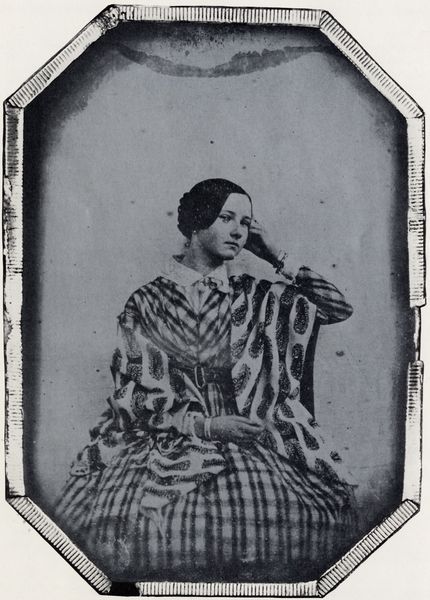
Titel: Junge Frau
Künstler: Österreichischer Photograph
Standort: Wien
Institution: Archiv Franz Hubmann
Schlagwörter: dunkel, hand, kopf, umhang, weiß, mädchen, sitzen, frau, frisur, geste, grau, haar, kariert, kleid, mund, nase, ohrring, schmuck, schwarz, stirn, stuhl, blick, dame, gürtel, schal, tuch, karo, muster, rock, alt, jung, arm, arme, augen, bluse, falten, gesicht, kragen, rahmen, silber, bild, bildnis, hände, portrait, porträt, rückenlehne, gewand, haare, kostüm, pose, sitzend, stoff, kinn, lippen, rechts, scheitel, traurig, oktagon, taille, dutt, bilderrahmen, ruhe, lehne, haltung, rand, stille, weib, sitzt, atelier, gestreift, melancholie, melancholisch, ramen, streifen, hochgesteckt, junge frau, nachdenklich, sinnieren, wange, aufstützen, nachdenken, stola, foto, fotografie, photographie, karos, schnalle, tusche, gestützt, eckig, schwarzweiß, schraffiert, manschetten, posieren, photo, flecken, armband, armbänder, armreif, halbprofil, textil, aufnahme, oktogon, achteck, achteckig, and, gepflegt, verschmitzt, weiblichkeit, sinieren, stuh, frua, gewandt, zurückhaltung, recht, bürgelich, karostoff, niederschauen, hor, sittsam, kaso, halportrait, sittlich, junges ding, metallmedallion